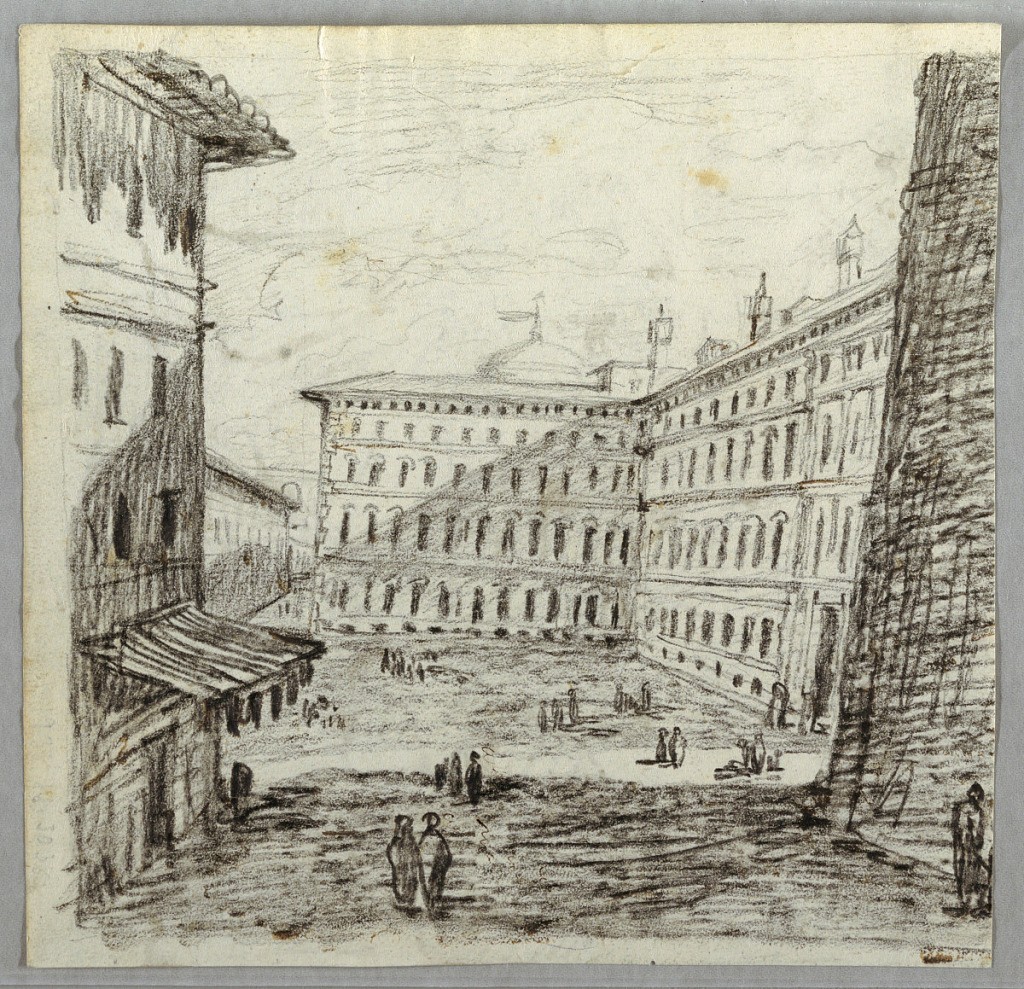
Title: Streetscape
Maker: Felice Giani, Italian, 1758–1823
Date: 19th century
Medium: Crayon on paper
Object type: Drawing
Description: View of a street scene. At left, a building with a cornice and awning. In the background, a flag flies from a small domed building.